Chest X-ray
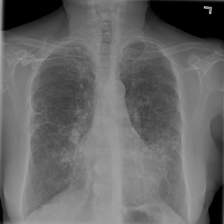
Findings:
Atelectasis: negative
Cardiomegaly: negative
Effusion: negative
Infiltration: negative
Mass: negative
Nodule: negative
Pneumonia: negative
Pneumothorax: negative
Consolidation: positive
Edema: negative
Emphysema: negative
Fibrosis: negative
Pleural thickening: negative
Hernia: negative